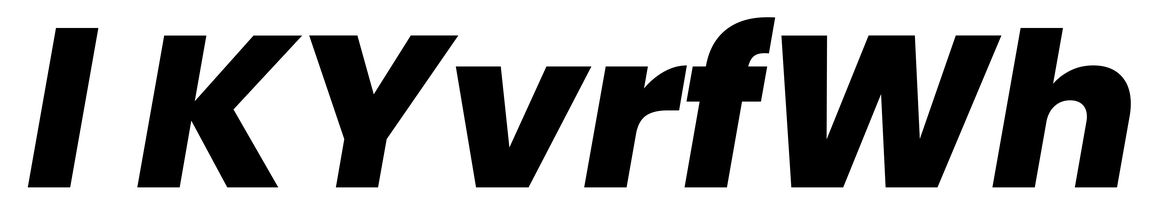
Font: Poppins-ExtraBoldItalic